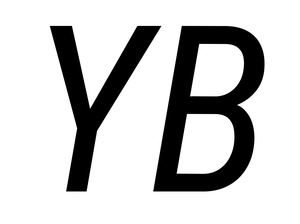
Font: Roboto-Italic_Condensed_Italic